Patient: sex F, age 34
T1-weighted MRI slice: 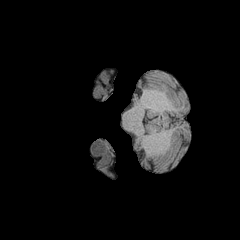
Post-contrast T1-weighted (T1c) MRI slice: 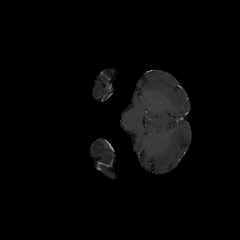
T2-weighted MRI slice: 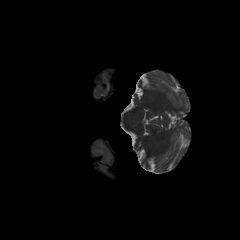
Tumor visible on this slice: yes
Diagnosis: Astrocytoma, IDH-mutant
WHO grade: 3